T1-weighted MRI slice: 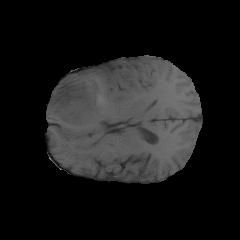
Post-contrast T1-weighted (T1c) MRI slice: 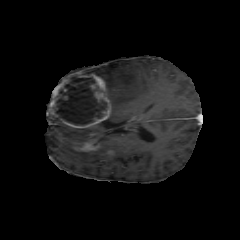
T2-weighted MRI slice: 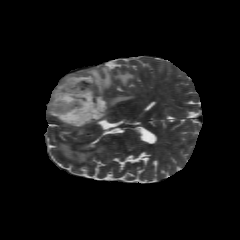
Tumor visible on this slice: yes